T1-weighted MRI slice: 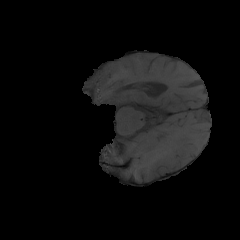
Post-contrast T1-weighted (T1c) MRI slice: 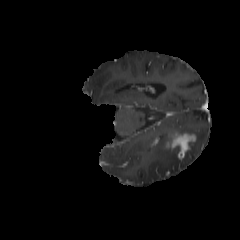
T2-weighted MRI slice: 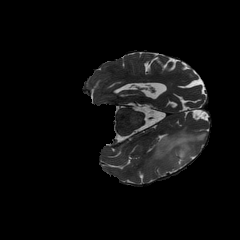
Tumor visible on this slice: yes